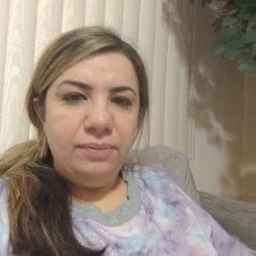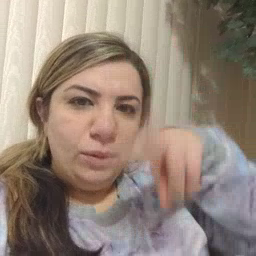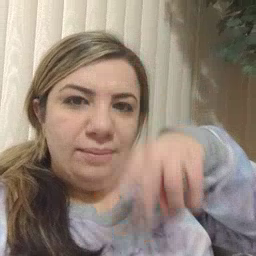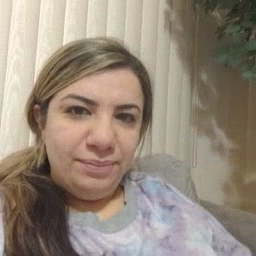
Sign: read